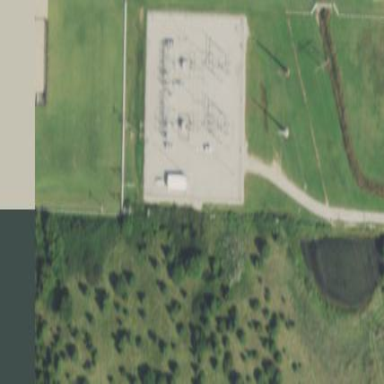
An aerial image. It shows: Outdoor distribution power substation.